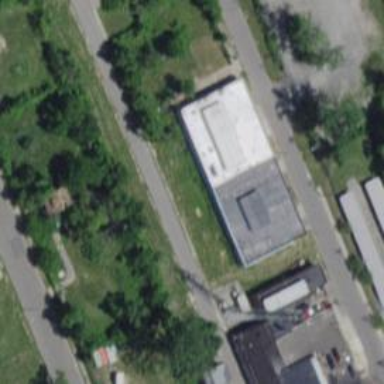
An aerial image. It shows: Industrial building.